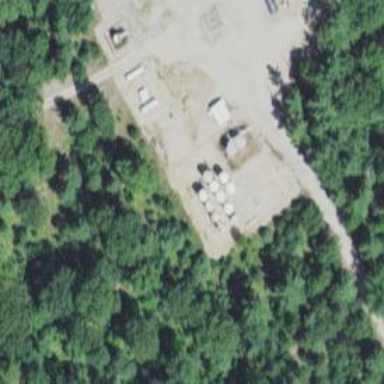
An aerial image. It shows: Storage tank that is man-made.